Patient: sex F, age 58
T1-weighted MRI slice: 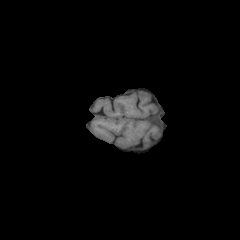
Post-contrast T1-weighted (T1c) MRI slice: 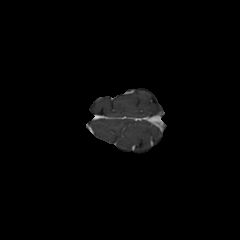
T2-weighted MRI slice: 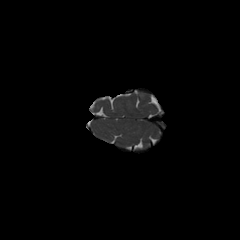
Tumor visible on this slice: yes
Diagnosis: Glioblastoma, IDH-wildtype
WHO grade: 4